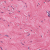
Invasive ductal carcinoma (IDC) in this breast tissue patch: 0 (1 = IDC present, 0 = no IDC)